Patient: sex M, age 71
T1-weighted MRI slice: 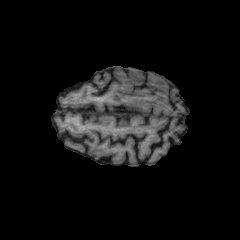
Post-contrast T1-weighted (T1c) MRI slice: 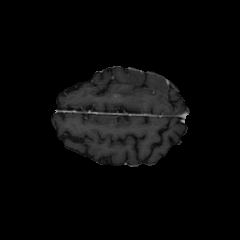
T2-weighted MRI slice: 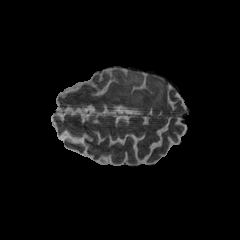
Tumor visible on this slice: yes
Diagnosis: Glioblastoma, IDH-wildtype
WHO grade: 4